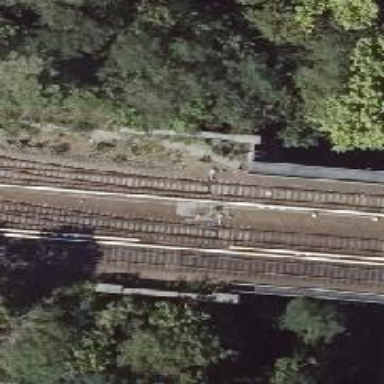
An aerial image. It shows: Siding service on electrified light rail railway.